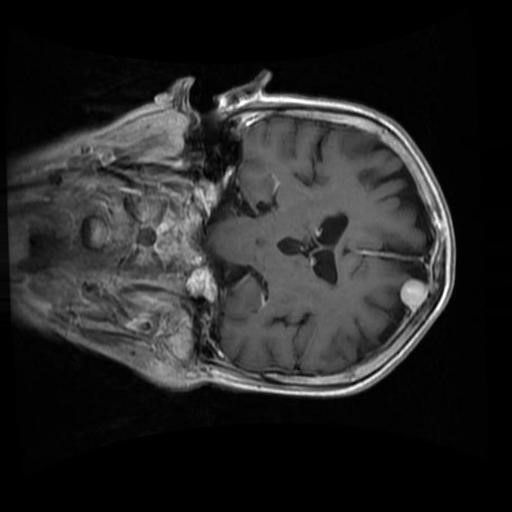
Label: brain_menin